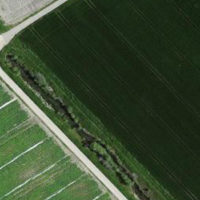
EUNIS habitat code: 52
Species observed at this site:
Medicago sativa